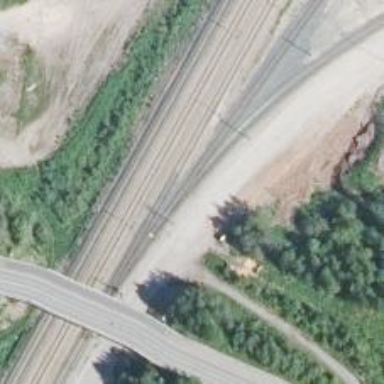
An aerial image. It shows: Wedge used for railway derailment.